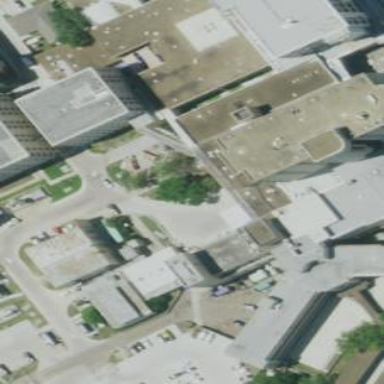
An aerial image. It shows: Hospital building.